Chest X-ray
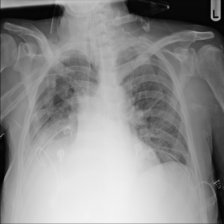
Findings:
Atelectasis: negative
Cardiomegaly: negative
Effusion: positive
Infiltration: negative
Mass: negative
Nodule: negative
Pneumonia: negative
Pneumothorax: negative
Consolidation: negative
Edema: negative
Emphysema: negative
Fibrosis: negative
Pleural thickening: negative
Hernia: negative